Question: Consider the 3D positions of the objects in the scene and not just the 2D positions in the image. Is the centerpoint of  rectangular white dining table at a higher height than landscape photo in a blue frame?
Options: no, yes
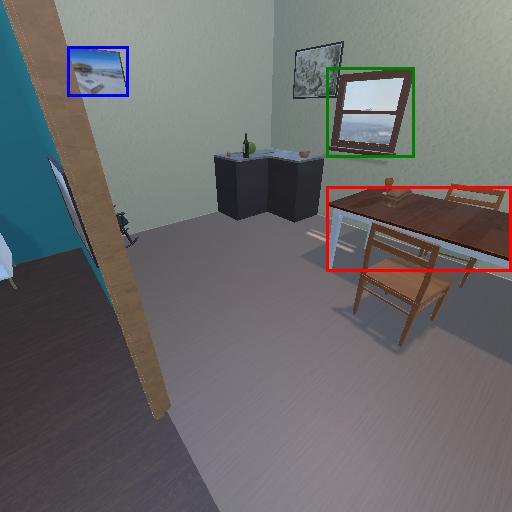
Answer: no